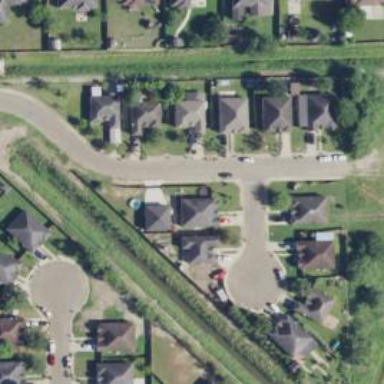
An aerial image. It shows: Residential road.